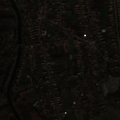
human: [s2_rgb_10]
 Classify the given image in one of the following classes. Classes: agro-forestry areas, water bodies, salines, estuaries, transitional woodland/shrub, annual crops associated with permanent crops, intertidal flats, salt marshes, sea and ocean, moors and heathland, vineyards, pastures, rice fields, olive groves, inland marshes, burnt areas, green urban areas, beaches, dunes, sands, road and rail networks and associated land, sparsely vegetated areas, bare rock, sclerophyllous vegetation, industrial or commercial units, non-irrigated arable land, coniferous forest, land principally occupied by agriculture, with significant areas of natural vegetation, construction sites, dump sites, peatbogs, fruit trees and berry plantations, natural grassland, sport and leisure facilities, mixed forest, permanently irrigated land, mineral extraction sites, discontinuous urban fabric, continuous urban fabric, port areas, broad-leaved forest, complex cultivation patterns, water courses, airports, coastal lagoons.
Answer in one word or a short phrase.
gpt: discontinuous urban fabric, non-irrigated arable land, pastures, land principally occupied by agriculture, with significant areas of natural vegetation, inland marshes, water courses